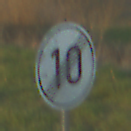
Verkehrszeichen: EndeGeschwindigkeit10
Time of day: SunriseSunset
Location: Outdoor (Nature)
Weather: PartlyCloudy
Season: NotSpecified
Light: Natural